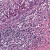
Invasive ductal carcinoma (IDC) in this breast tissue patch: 0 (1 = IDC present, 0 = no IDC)